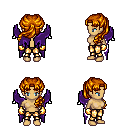
a pixel art fantasy rpg character, female body template, human, tanned skin, purple wings, gold greaves, dark blonde princess hairstyle, gold gloves, four views (front, back, left, right), 2x2 character sprite sheet, small pixel art, hard edges, no anti-aliasing